Interaction volume radius: 10 \u00c5
Interaction volume height: 10 \u00c5
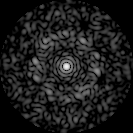
Disorder parameter: 0.8576